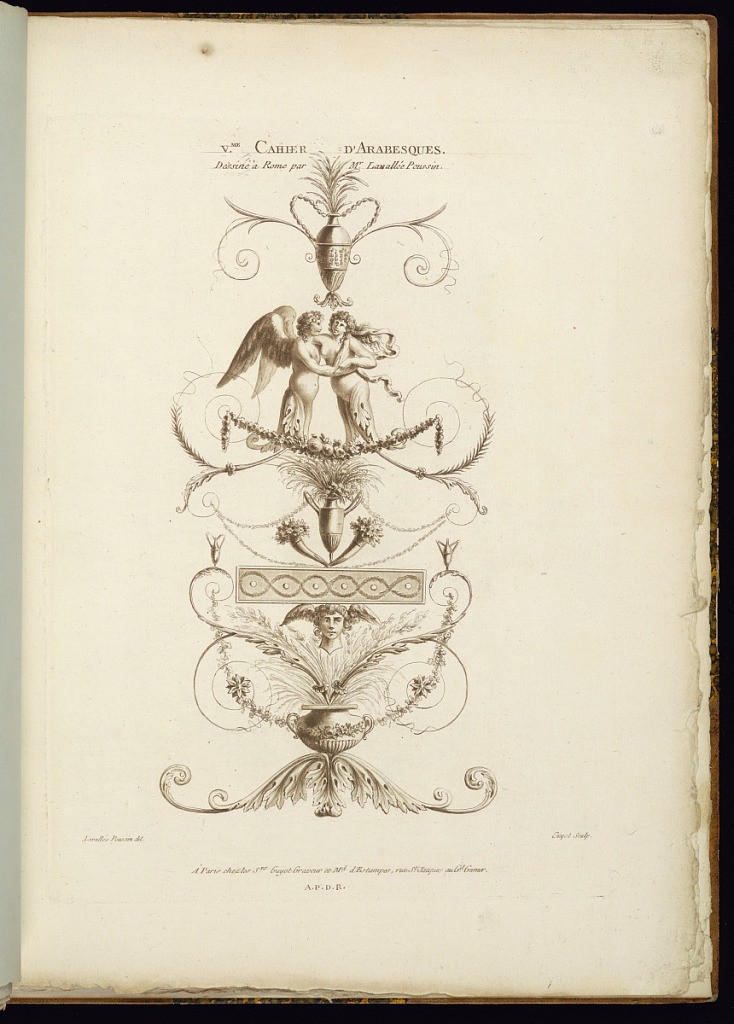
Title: Title Page: Arabesque Ornament Design
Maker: Etienne de Lavallée, French, 1735 – 1802
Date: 1788–89
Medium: Aquatint and etching on laid paper
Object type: Print
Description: Title page and an arabesque ornament design featuring vases, scrolls, festoons of flowers, leaves and fruit, acanthus leaf motifs, vases, cornucopias, winged head of Apollo, an angel, and a female figure with acanthus leaves for legs. The plate is titled and signed.